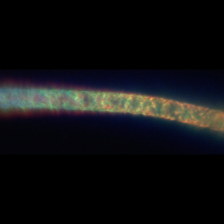
Taxon: Guinardia
Group: Diatoms